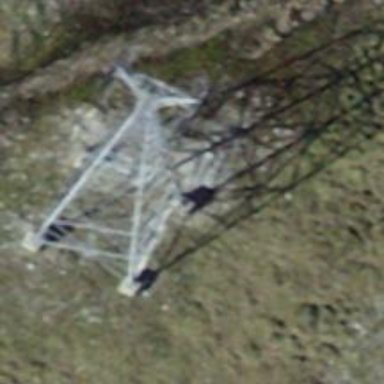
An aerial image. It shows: Pylon for aerialway.